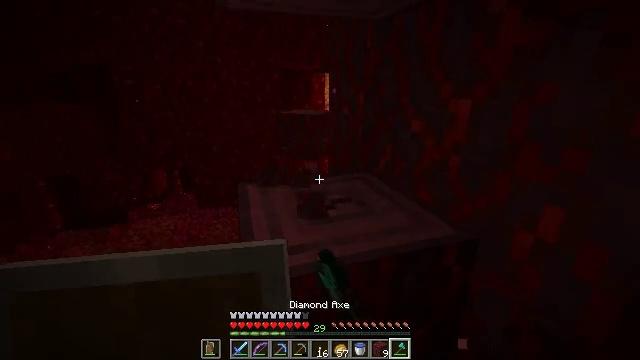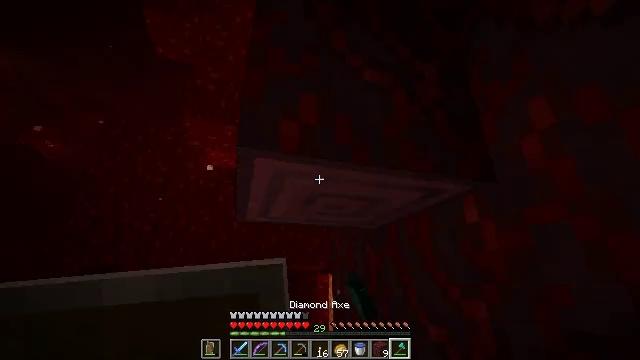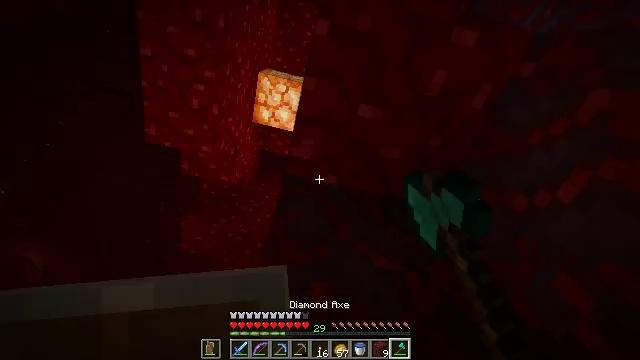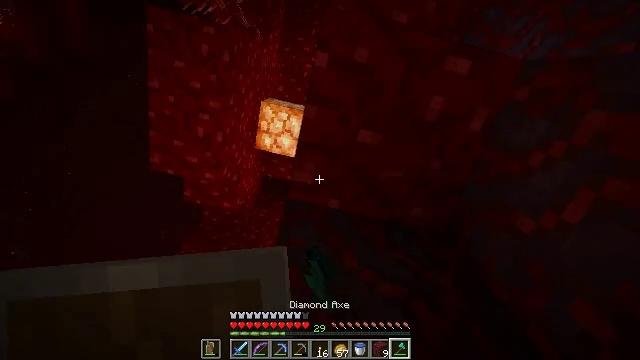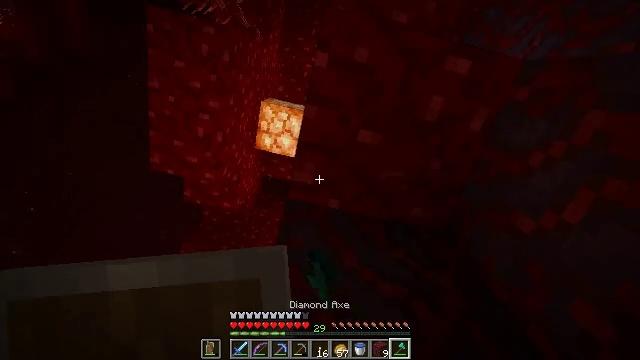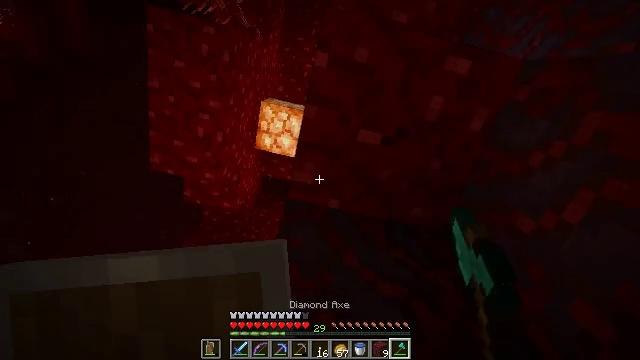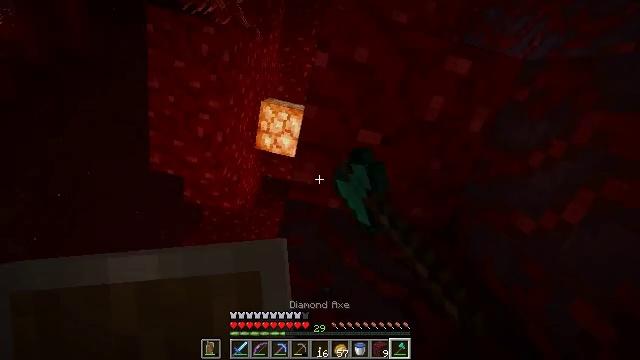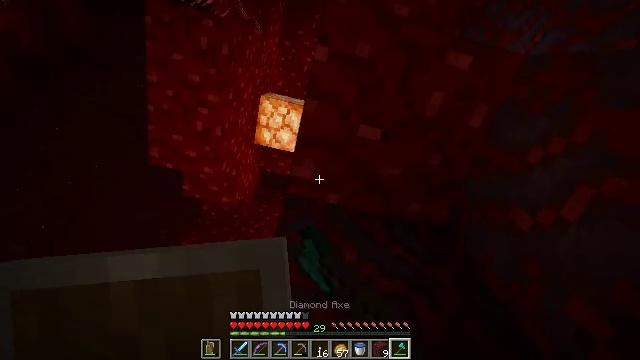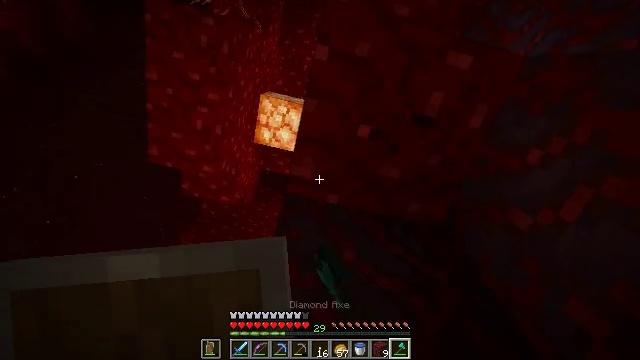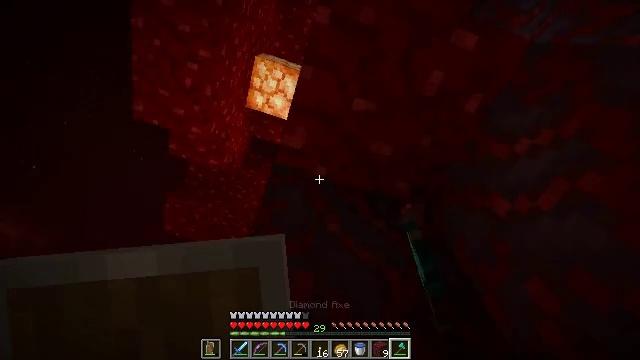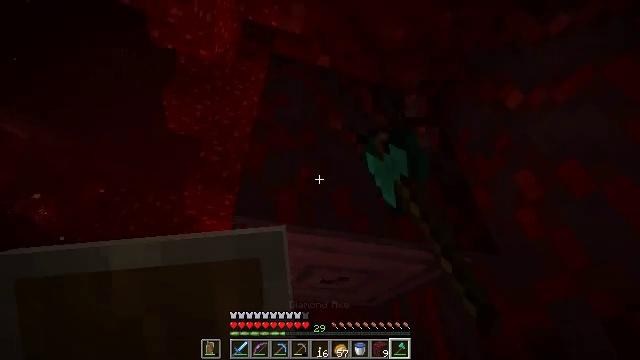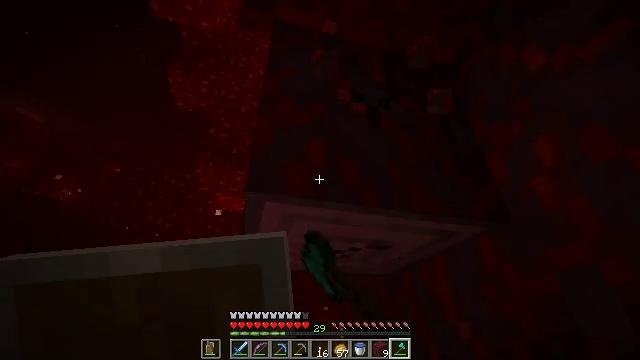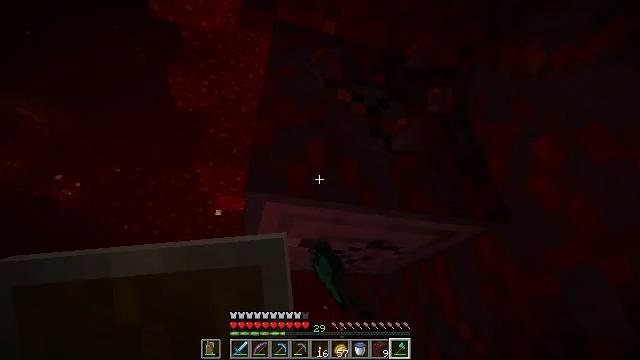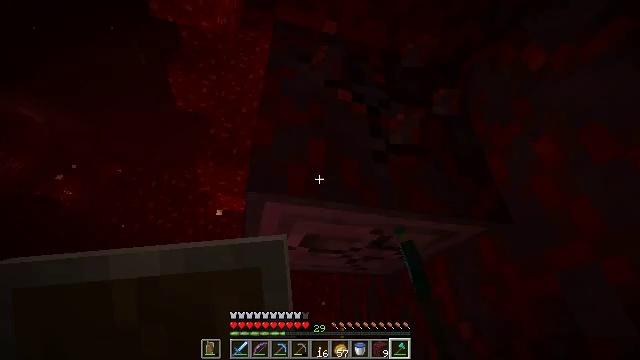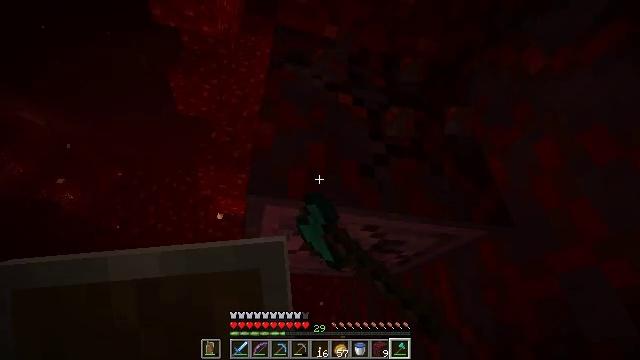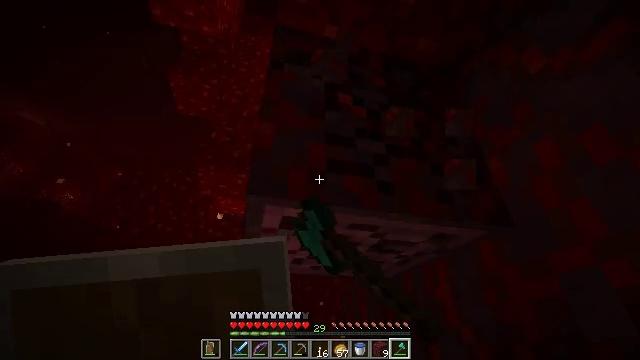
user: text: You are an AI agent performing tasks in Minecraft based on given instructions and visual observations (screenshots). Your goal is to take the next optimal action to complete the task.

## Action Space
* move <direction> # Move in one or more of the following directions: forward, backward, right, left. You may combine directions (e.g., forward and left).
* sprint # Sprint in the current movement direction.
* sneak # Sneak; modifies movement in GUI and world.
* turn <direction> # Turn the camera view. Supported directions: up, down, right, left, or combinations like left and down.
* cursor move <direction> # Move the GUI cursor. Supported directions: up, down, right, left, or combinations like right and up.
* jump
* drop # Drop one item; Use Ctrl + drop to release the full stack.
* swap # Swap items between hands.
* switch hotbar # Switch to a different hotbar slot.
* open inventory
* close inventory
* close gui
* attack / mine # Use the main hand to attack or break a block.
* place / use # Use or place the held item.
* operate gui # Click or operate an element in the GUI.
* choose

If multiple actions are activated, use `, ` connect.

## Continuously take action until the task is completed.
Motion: motion action
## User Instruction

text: Gather crimson stem from a crimson forest.
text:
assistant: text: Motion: turn up, attack / mine
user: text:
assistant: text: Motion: turn left and up, attack / mine
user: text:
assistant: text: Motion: turn left and up, attack / mine
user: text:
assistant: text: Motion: attack / mine
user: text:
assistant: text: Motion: attack / mine
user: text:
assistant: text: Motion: attack / mine
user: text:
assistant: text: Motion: turn down, attack / mine
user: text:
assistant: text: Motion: attack / mine
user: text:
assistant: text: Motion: turn right and down, attack / mine
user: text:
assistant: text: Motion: turn left and down, attack / mine
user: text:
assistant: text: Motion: turn left and down, attack / mine
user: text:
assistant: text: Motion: attack / mine
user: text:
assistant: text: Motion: attack / mine
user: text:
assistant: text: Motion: attack / mine
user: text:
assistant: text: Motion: attack / mine
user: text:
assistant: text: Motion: attack / mine
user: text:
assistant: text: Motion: attack / mine
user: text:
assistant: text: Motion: attack / mine
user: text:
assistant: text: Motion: move forward, attack / mine
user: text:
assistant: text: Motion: move forward, attack / mine
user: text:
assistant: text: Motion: move forward, turn up, attack / mine, jump
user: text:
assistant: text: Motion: move forward and move left, turn right and up, attack / mine, jump
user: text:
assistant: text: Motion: move forward and move left, turn right and up, attack / mine, jump
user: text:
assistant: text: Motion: move forward and move left, turn right and up, attack / mine
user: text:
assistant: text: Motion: move forward and move left, turn right and up, attack / mine
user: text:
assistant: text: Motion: move forward, attack / mine
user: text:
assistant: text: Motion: attack / mine
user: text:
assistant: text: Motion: attack / mine
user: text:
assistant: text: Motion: attack / mine
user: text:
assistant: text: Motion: move left, attack / mine